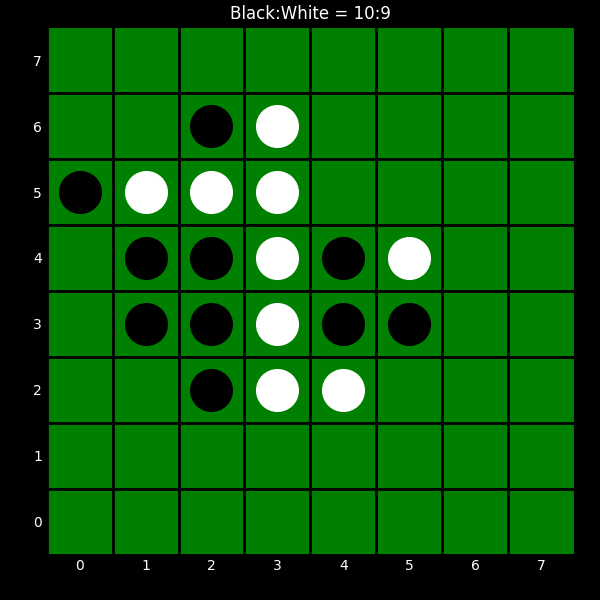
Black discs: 10
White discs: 9